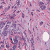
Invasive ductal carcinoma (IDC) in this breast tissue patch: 1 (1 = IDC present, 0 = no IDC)